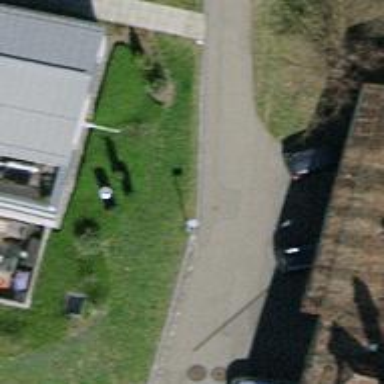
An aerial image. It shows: Asphalt road designated for service vehicles.